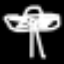
Label: palm tree